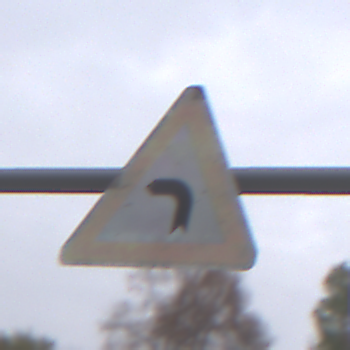
Verkehrszeichen: KurveLinks
Umgebung: Outdoor, Nature
Tageszeit: Midday
Wetter: Overcast
Licht: Natural
Jahreszeit: Autumn
Kontrast: LowContrast